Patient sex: M
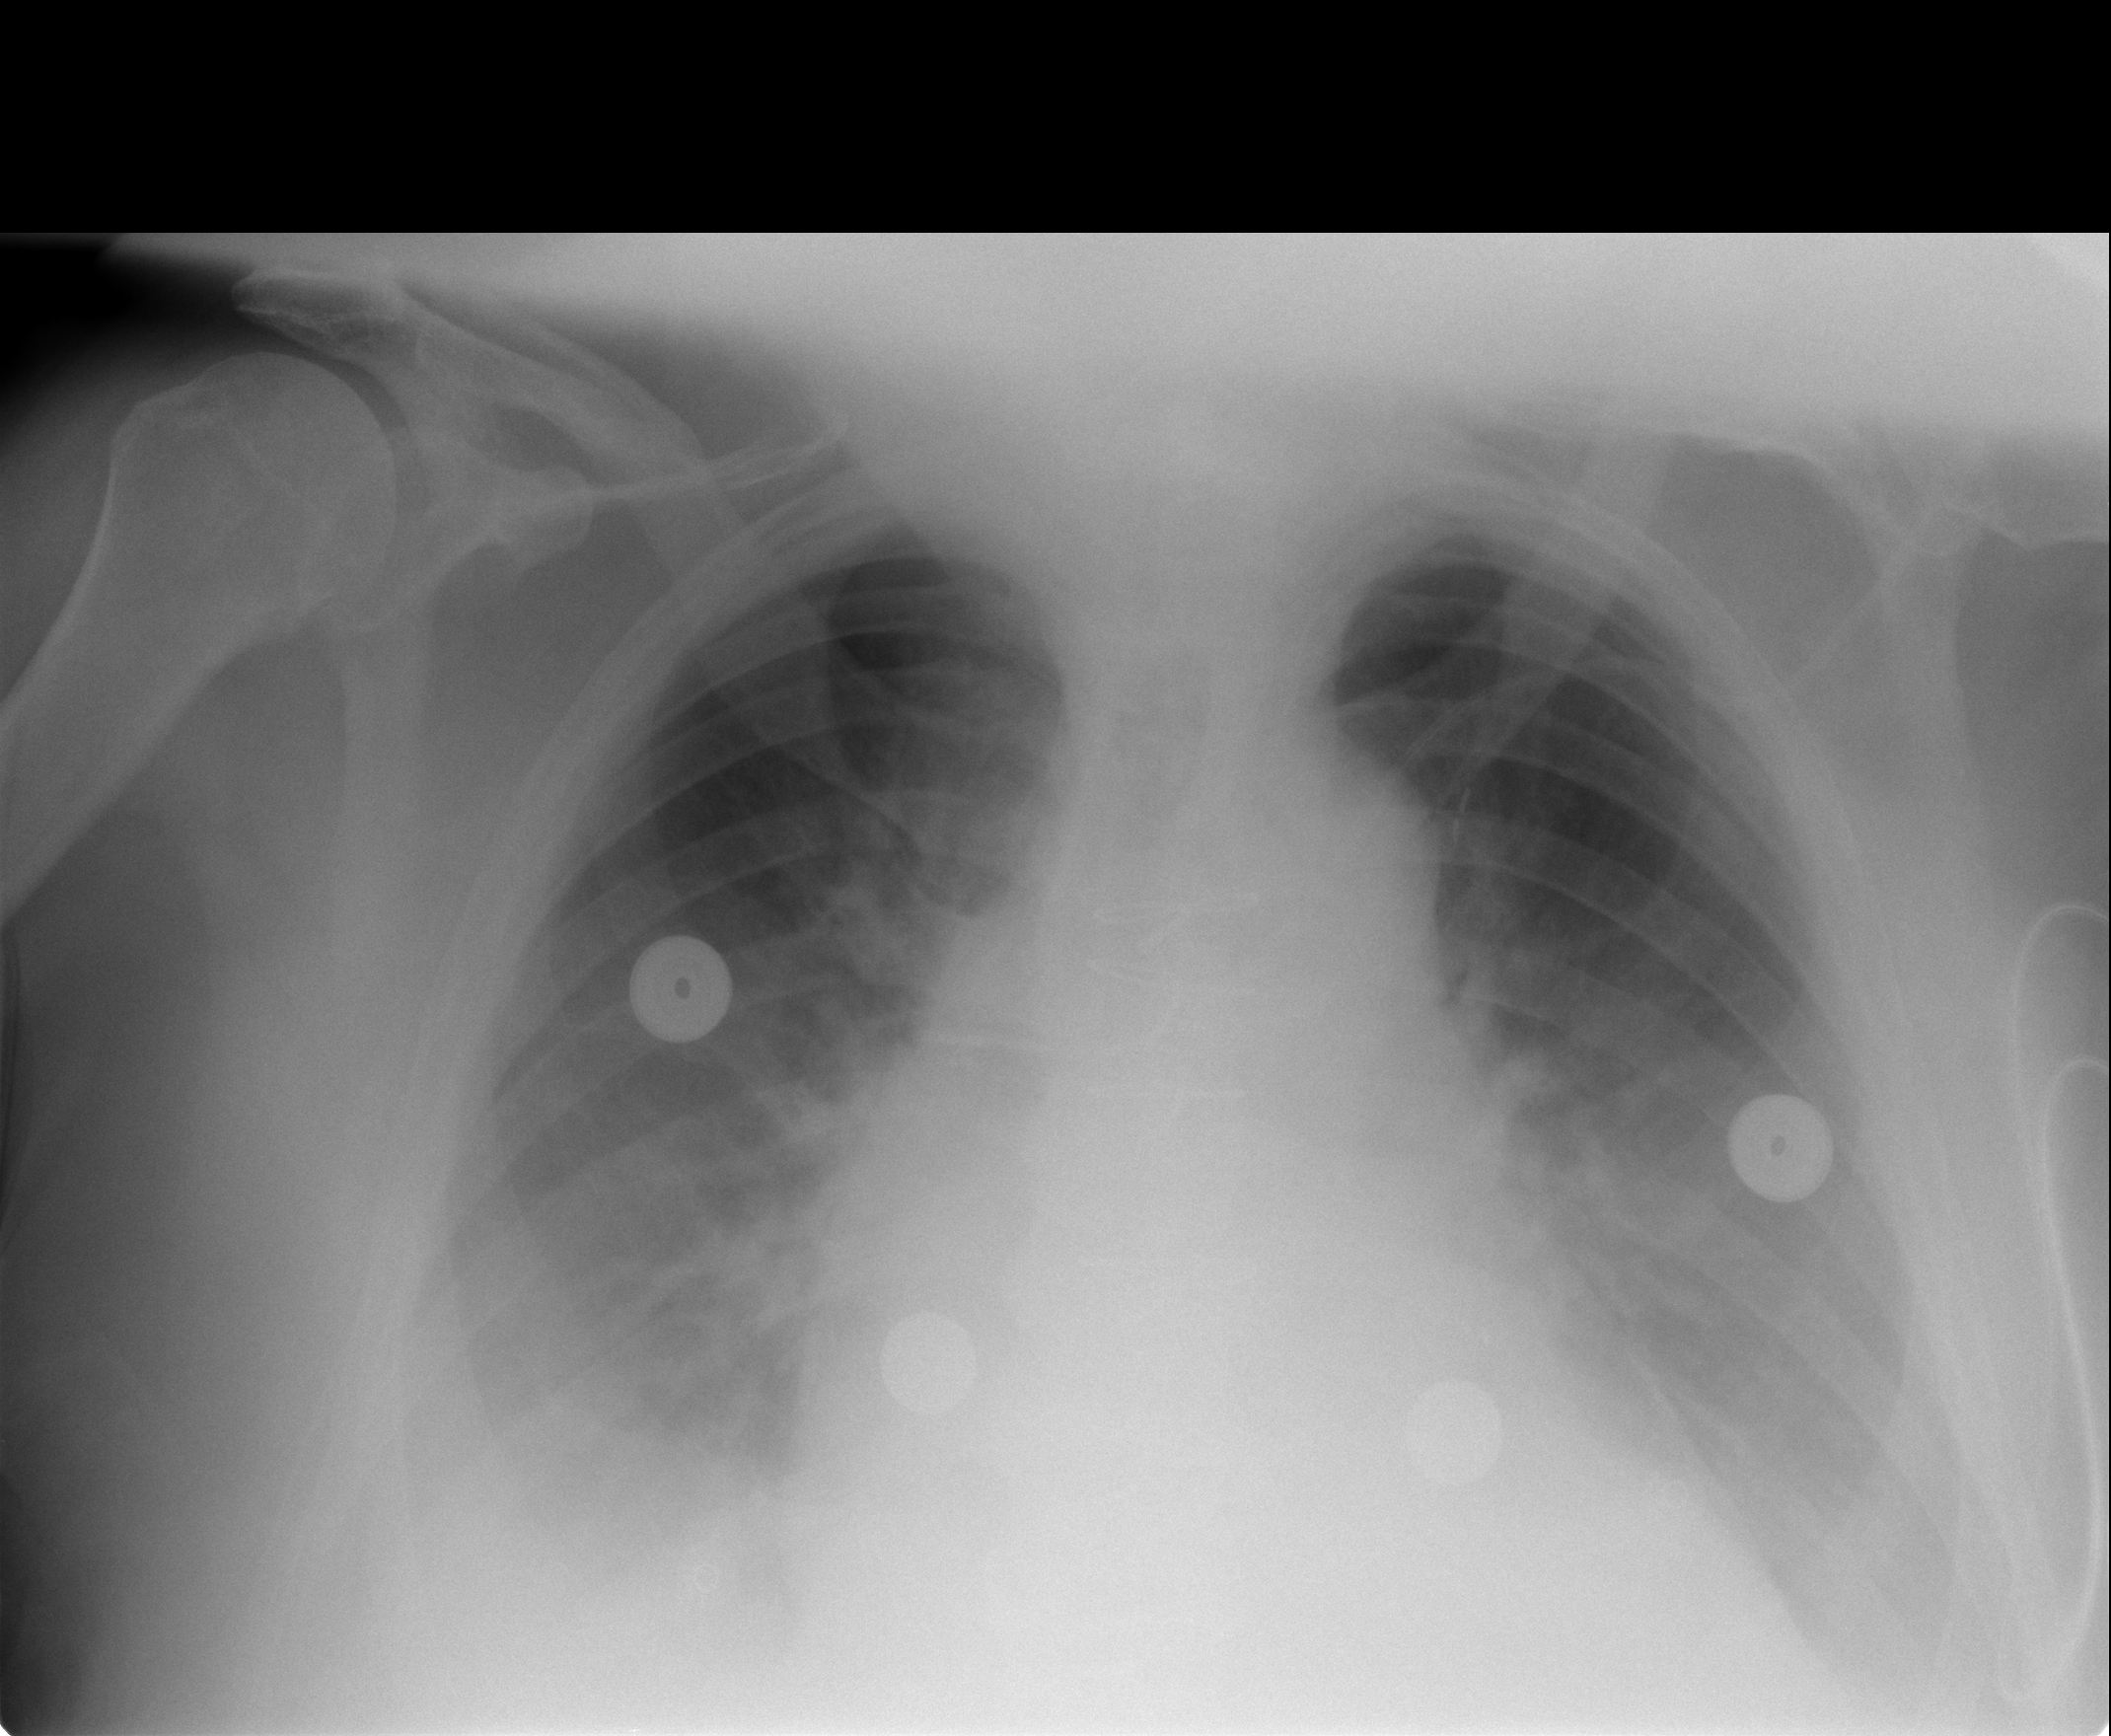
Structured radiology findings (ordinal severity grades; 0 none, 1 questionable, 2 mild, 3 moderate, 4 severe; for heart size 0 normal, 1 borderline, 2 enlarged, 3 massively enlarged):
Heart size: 2
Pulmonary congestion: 2
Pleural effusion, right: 3
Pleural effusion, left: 3
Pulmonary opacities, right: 2
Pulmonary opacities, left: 2
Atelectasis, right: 2
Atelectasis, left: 2